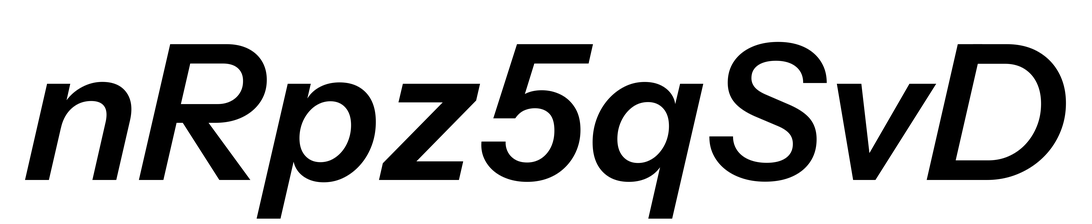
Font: InstrumentSans-Italic_SemiBold_Italic